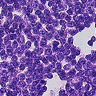
Metastatic tissue present: no